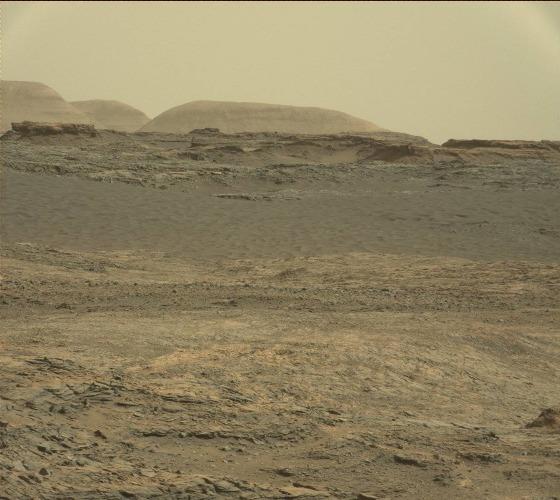
Terrain classes present: Bedrock, Gravel / Sand / Soil, Sky / Distant Mountains